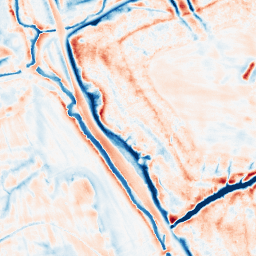
Category: edge_preserving
Decomposition family: bilateral
Decomposition parameters: d: 21
sigma_color: 50
sigma_space: 50
Upsampling method: sinc_hamming
Upsampling parameters: scale: 2
kernel_size: 8
Upsampling scale: 2